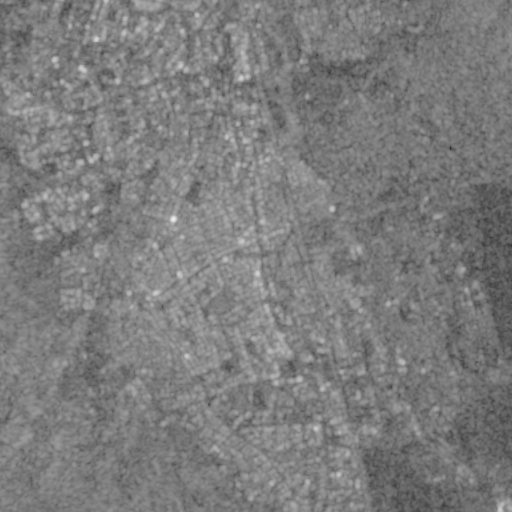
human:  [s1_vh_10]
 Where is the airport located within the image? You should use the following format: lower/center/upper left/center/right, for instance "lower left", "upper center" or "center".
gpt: The airport is located in the lower right of the image.
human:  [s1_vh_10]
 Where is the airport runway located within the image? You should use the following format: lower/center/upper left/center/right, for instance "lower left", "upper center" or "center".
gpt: The airport runway is located in the lower right of the image.
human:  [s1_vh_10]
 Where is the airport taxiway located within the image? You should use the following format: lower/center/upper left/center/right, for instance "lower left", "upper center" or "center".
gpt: The airport taxiway is located in the center right of the image.
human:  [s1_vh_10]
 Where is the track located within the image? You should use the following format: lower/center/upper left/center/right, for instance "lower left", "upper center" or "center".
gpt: The track is located in the lower right of the image.
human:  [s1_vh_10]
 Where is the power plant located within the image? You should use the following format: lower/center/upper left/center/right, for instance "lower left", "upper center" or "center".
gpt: There is no power plant in the image.

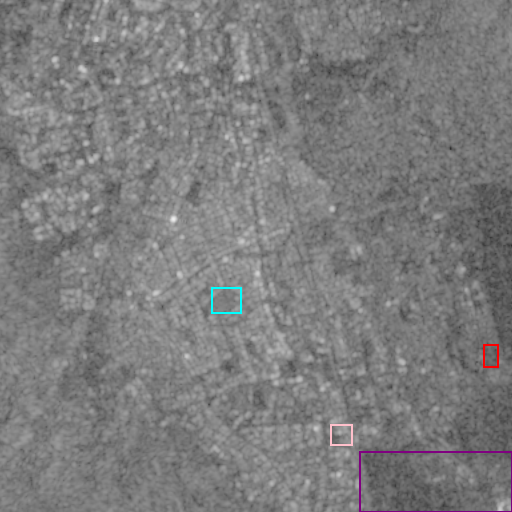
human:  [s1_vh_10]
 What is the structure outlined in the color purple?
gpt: The structure outlined in purple is an airport.
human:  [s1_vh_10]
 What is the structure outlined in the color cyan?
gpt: The structure outlined in cyan is a park.
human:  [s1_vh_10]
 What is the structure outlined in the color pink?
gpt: The structure outlined in pink is a parking lot.
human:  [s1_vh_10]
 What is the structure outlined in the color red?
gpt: The structure outlined in red is a track.
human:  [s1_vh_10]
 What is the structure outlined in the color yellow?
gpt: There is no yellow outline.